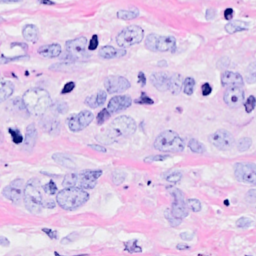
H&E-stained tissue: Breast